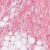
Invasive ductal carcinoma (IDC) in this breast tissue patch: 0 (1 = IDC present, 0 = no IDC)